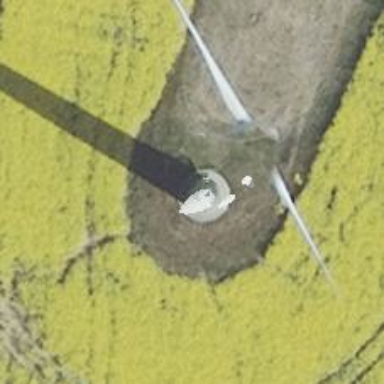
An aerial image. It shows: Wind generator powered by wind. The generator type is horizontal axis and it uses wind turbines.